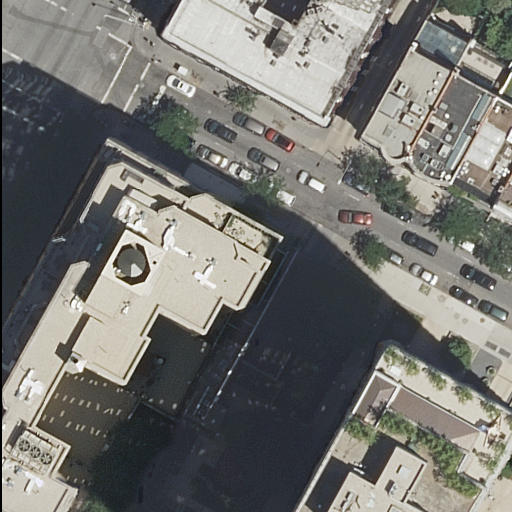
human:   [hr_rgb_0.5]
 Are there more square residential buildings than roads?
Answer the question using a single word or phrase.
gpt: no

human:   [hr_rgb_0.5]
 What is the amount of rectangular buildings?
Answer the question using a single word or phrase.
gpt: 3

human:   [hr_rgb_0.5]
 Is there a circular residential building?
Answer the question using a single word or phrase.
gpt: no

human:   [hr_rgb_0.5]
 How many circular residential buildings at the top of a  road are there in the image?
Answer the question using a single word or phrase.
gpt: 0

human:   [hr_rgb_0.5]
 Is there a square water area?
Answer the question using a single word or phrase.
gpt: no

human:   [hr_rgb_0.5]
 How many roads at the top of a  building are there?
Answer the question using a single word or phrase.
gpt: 2

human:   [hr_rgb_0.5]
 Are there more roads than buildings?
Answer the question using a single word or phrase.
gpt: no

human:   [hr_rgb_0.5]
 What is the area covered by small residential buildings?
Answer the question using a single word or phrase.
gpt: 15m2

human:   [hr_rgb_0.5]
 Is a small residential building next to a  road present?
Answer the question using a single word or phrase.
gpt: yes

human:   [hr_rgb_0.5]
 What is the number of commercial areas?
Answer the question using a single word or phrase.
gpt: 0

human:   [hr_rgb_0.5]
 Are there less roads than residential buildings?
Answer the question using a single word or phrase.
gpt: yes

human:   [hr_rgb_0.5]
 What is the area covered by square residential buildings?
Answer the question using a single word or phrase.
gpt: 0m2

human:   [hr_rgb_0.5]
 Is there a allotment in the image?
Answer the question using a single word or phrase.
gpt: no

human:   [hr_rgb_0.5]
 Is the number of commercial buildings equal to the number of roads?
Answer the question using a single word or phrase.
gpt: no

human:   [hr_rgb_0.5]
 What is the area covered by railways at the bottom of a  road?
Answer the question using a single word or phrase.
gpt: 0m2

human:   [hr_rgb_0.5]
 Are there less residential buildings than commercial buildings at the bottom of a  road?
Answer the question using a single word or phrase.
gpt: no

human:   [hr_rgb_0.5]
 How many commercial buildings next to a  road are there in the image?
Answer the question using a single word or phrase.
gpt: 0

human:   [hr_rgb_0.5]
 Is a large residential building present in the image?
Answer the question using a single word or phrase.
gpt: yes

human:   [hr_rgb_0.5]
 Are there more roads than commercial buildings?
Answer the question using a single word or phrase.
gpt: yes

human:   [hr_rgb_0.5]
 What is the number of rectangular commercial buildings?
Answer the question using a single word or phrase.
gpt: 0

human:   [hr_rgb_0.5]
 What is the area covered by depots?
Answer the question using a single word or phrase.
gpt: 0m2

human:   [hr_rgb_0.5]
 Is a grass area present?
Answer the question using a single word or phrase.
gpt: no

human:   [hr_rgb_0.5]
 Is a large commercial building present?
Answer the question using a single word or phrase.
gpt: no

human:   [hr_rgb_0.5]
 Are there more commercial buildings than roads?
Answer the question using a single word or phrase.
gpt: no

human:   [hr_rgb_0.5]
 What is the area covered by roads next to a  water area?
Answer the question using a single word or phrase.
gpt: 0m2

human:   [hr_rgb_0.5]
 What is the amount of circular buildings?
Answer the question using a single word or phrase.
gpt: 0

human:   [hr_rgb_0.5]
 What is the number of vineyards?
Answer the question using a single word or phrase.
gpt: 0

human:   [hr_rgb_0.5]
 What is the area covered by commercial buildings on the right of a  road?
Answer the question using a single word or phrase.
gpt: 0m2

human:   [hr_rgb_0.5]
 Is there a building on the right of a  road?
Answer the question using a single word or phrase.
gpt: yes

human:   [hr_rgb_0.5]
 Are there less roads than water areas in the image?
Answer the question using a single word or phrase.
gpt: no

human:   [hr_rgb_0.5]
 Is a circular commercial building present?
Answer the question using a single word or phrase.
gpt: no

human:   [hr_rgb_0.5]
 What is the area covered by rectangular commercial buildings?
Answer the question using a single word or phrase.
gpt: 0m2

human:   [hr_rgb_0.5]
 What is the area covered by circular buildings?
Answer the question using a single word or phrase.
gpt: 0m2

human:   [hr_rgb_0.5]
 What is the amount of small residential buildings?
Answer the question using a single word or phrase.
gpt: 1

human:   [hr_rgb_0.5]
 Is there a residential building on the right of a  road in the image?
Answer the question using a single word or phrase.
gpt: yes

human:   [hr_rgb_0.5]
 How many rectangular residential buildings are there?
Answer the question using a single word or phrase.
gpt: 3